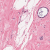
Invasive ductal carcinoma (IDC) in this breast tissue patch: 0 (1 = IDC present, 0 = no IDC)